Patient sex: M
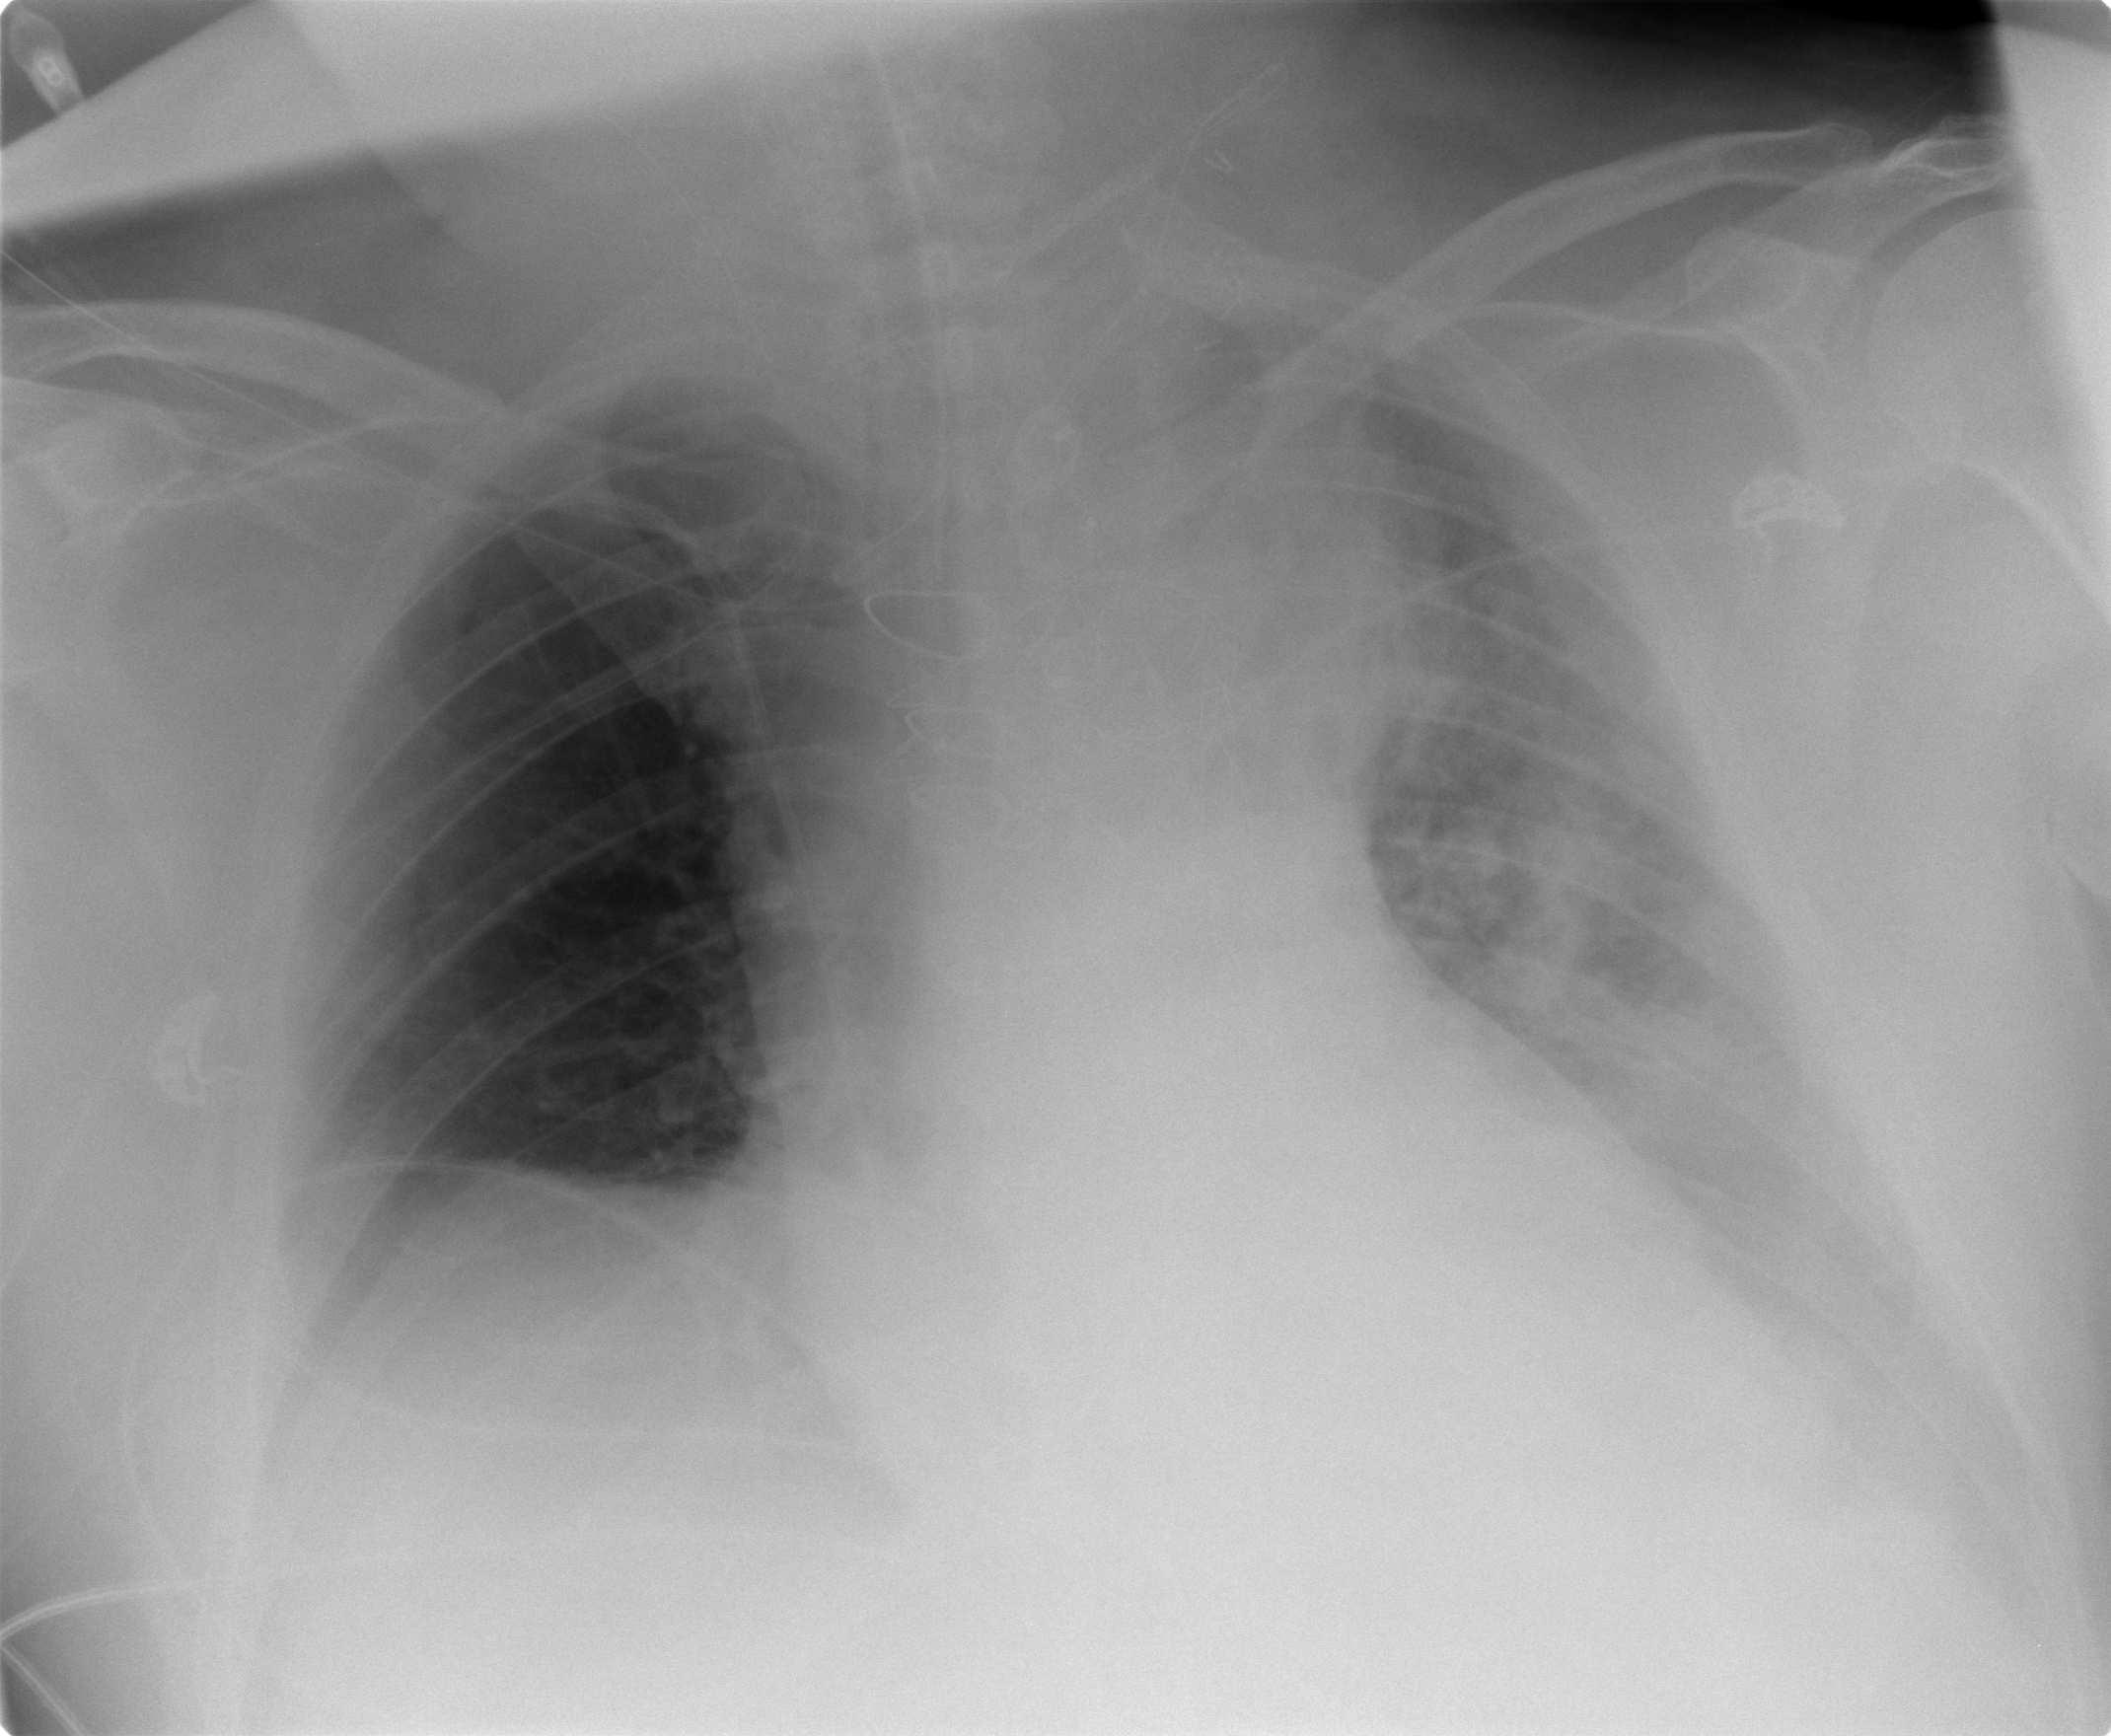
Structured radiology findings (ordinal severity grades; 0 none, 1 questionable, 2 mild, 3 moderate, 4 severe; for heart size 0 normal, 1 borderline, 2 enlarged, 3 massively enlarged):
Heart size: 2
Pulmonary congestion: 0
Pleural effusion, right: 1
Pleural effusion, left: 3
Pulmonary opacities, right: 0
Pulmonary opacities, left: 2
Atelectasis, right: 2
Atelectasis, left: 3